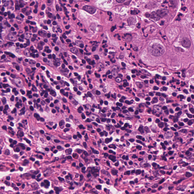
Tumor epithelial tissue: yes
Tumor-associated stroma tissue: yes
Normal tissue: no